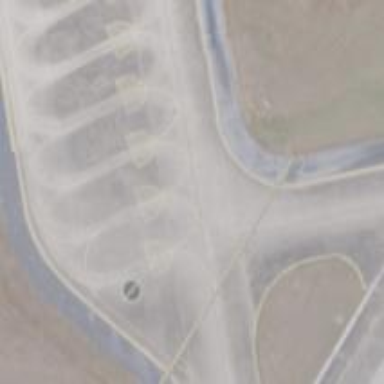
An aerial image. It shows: Image of taxiway at airport.